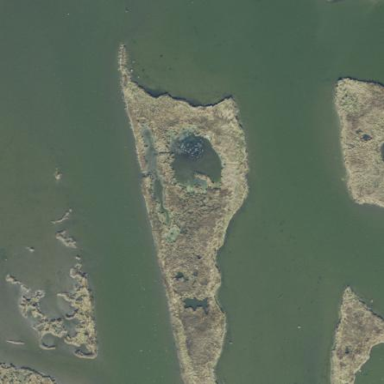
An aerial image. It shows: Wetland area.